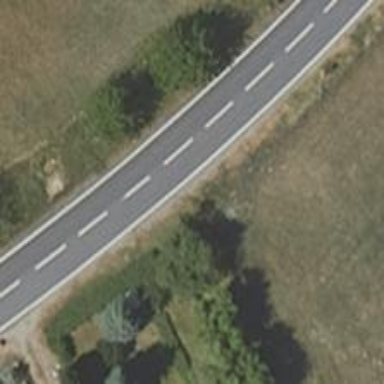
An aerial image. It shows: Secondary road with asphalt surface.